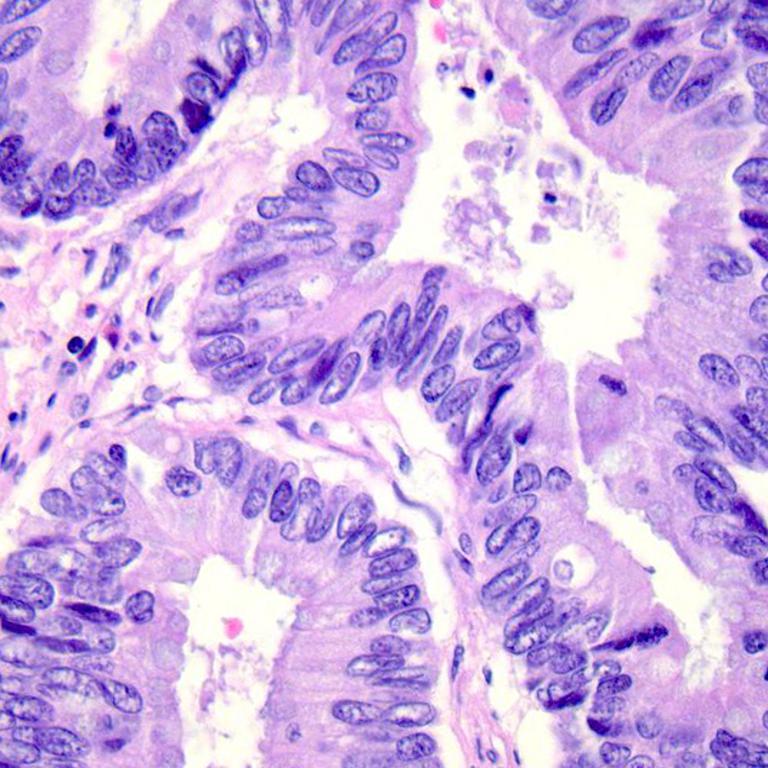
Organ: colon
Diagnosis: adenocarcinomas